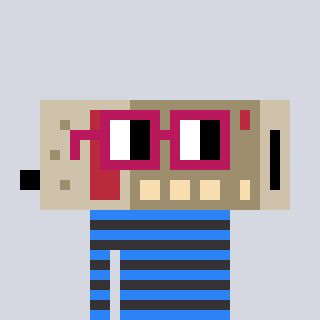
a pixel art character with square dark red glasses, a cordless phone-shaped head and a grayscale-colored body on a cool background